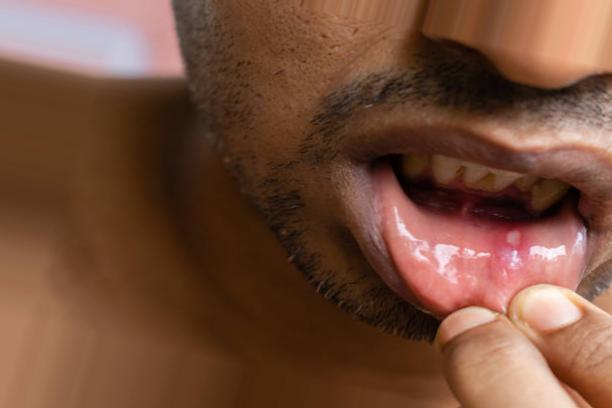
Condition: Mouth Ulcer